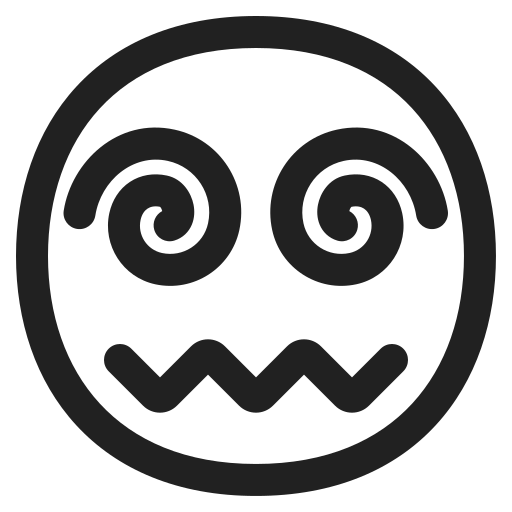
face with spiral eyes high contrast